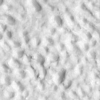
Label: not_dusty